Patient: sex M, age 77
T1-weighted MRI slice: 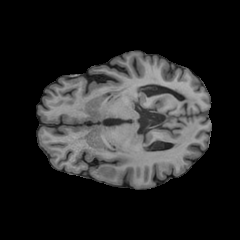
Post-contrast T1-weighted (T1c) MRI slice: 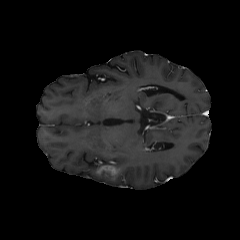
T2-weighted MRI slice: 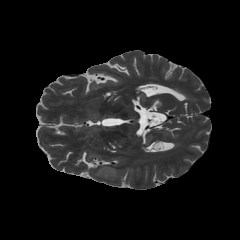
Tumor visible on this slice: yes
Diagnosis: Glioblastoma, IDH-wildtype
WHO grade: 4